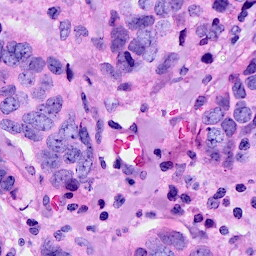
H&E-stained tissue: Breast